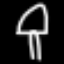
Label: mushroom